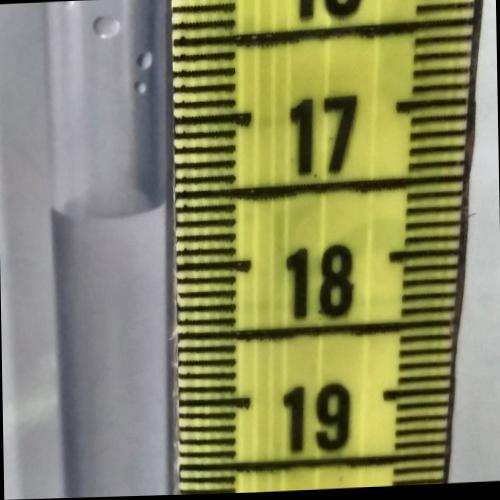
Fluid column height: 17.6 cm